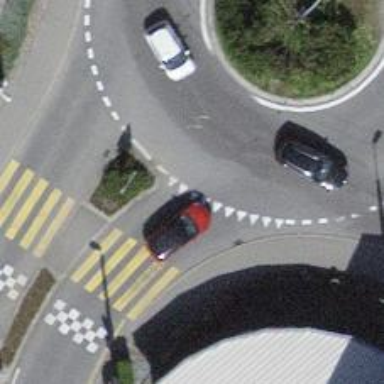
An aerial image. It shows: Road with "give way" sign.